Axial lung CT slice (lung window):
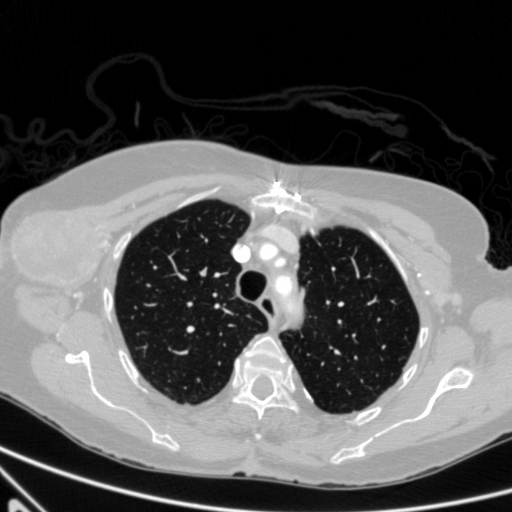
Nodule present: no